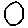
Label: circle